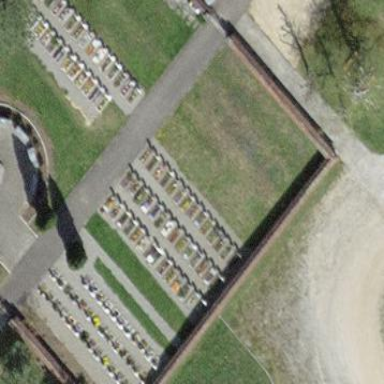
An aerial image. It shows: Cemetery.